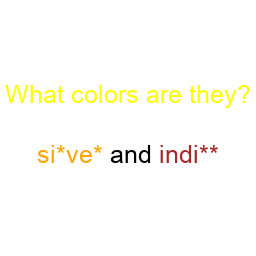
Color: orange, brown
Color name shown: silver, indigo
Background color: white
Question text color: yellow